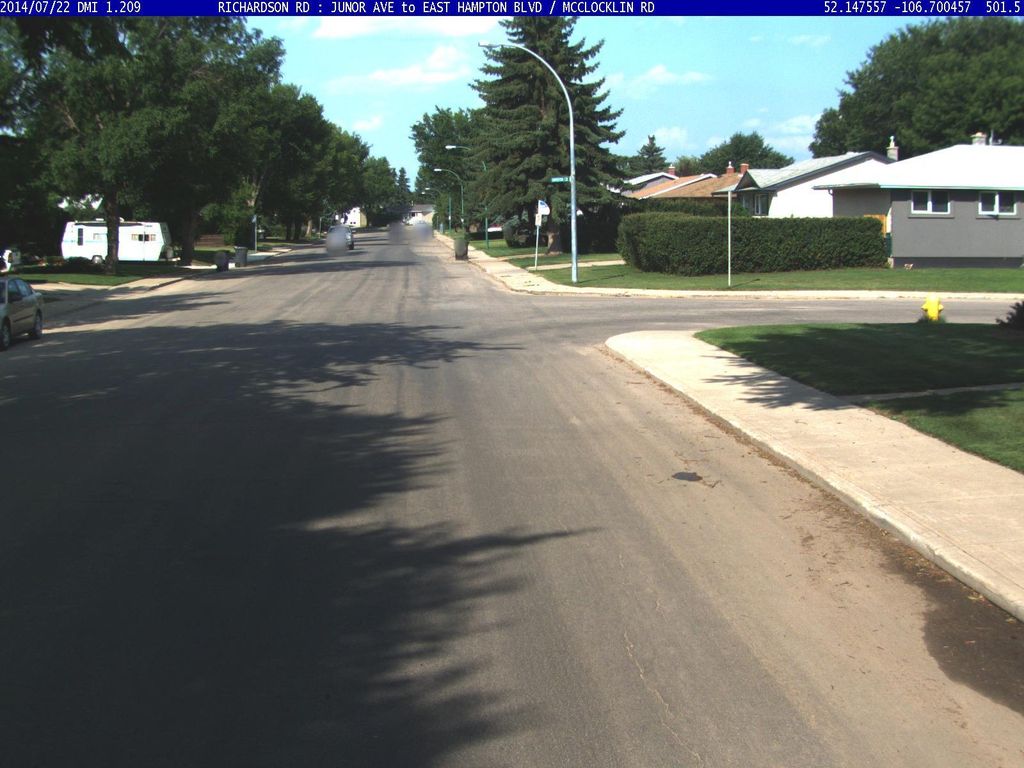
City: saskatoon